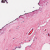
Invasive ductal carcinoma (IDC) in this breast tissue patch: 0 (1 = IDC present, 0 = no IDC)